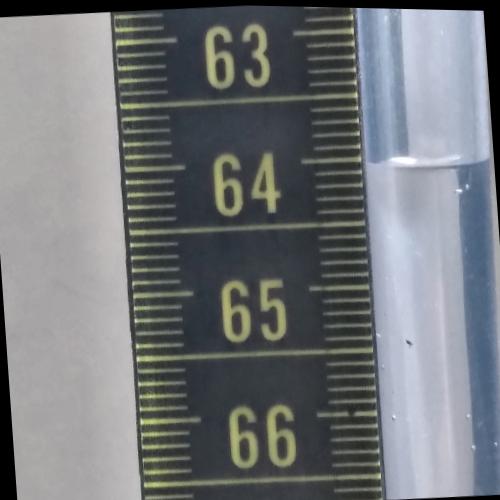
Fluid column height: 64.1 cm